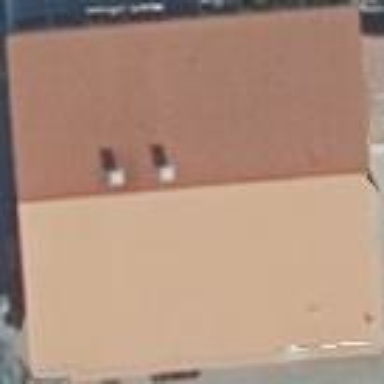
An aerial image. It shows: Building.